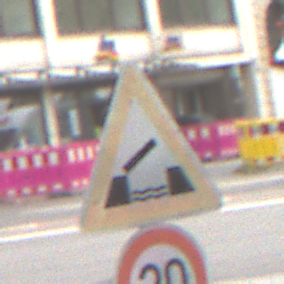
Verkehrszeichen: BeweglicheBruecke
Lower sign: Geschwindigkeit20
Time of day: Midday
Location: Outdoor (Urban)
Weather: Overcast
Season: NotSpecified
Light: Natural